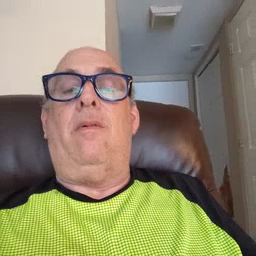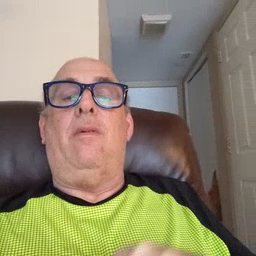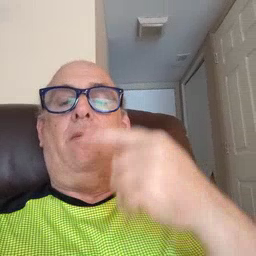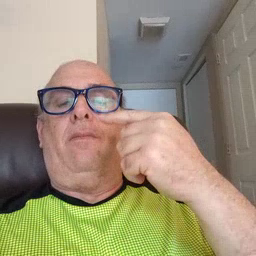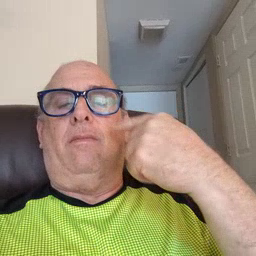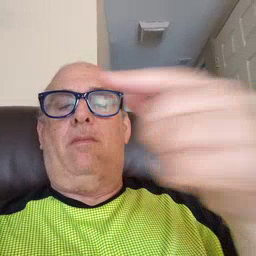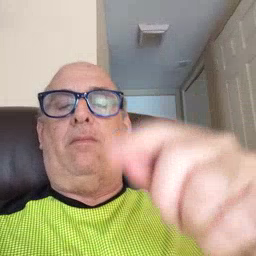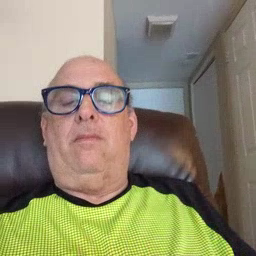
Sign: go